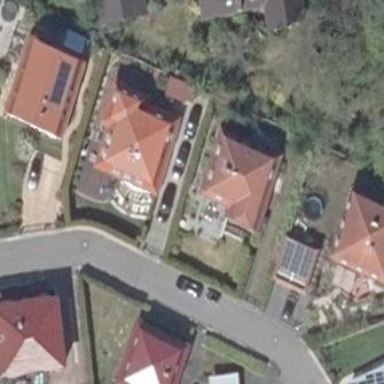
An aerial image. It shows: Residential garden area classified as leisure land.